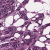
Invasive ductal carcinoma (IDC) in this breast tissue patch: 1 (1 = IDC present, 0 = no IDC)